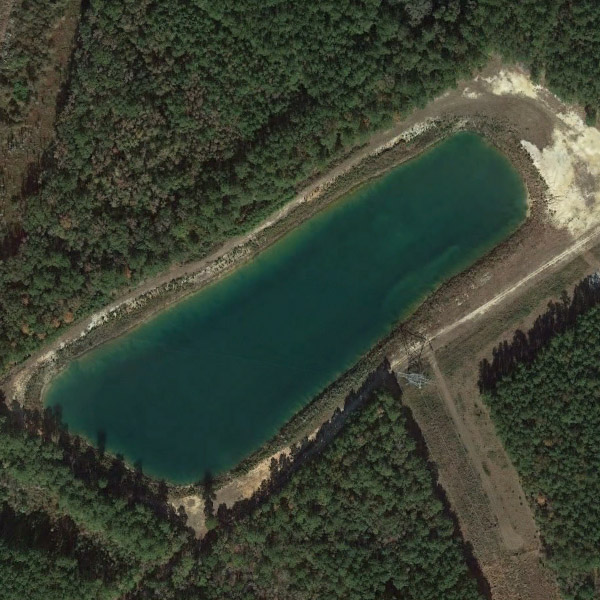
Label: Pond